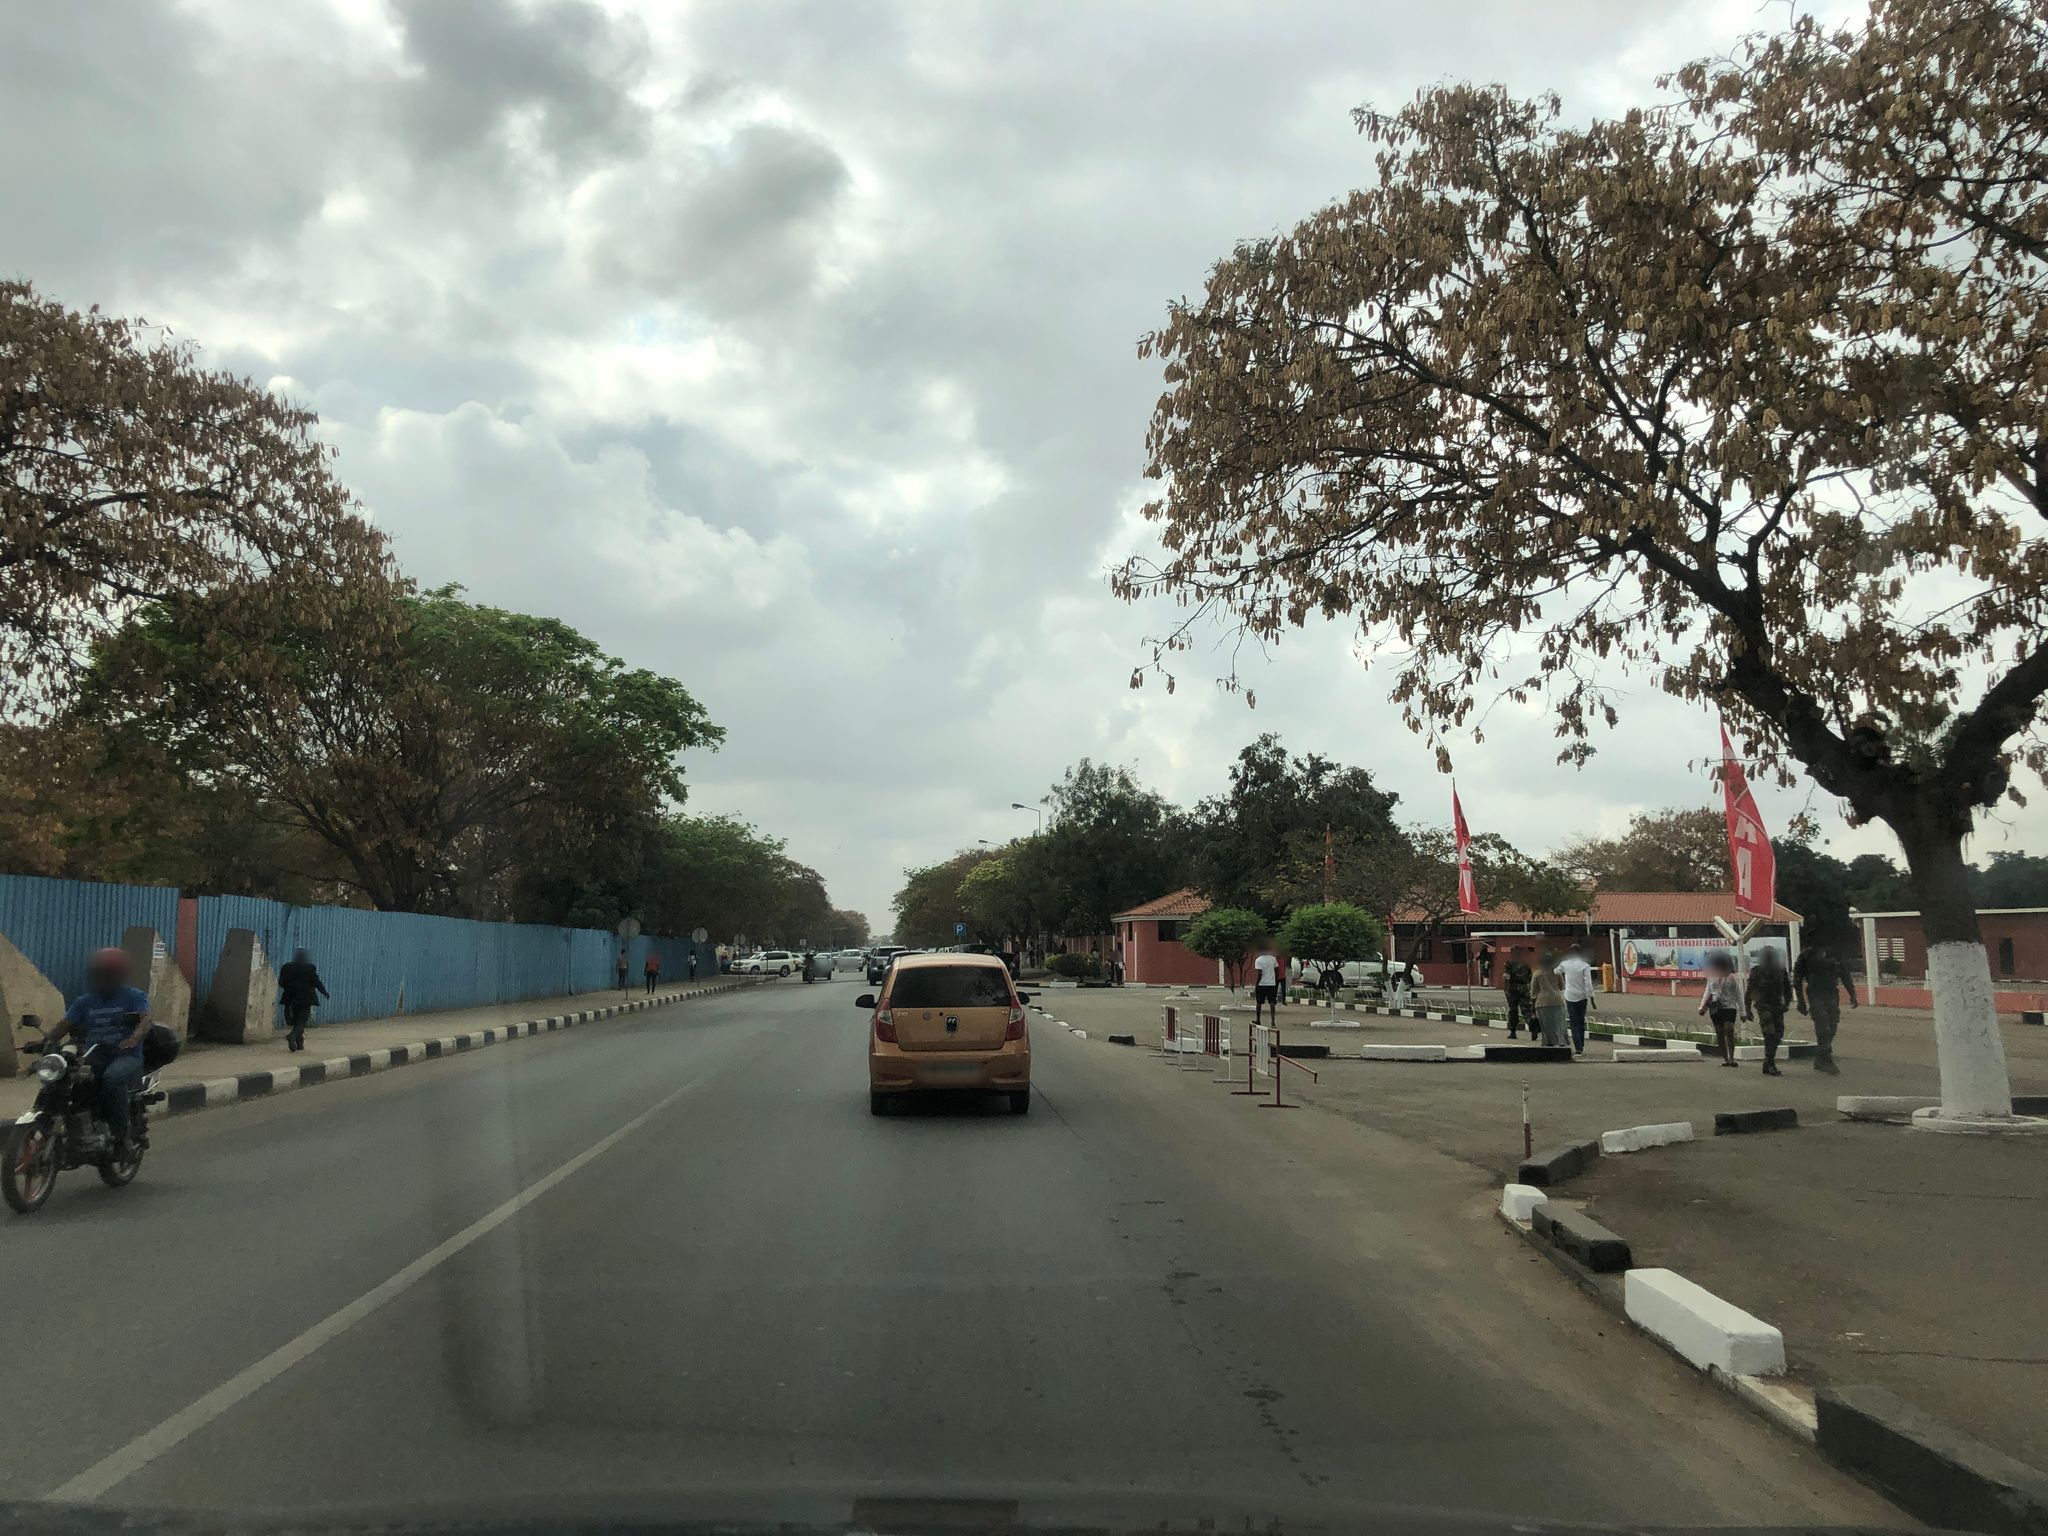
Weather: cloudy
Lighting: day
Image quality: good
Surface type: driving surface
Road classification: secondary
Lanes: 2
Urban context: urban centre
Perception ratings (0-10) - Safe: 2, Lively: 5.88, Beautiful: 5.83, Boring: 3.15, Depressing: 5.37, Wealthy: 3.09